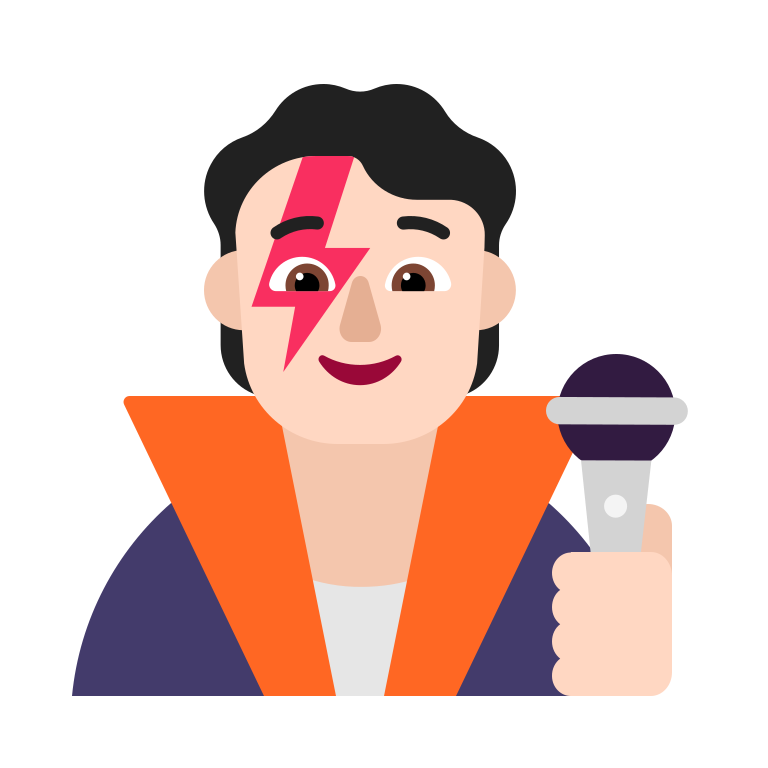
singer flat light